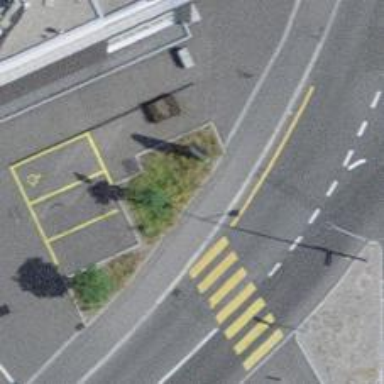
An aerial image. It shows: Kerb barrier.